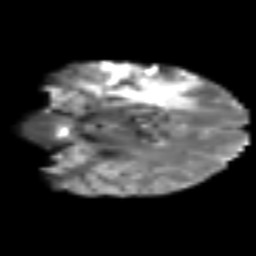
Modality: T2w
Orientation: coronal
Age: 40
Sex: female
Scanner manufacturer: siemens
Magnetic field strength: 3 T
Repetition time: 6.1 s
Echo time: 0.101 s